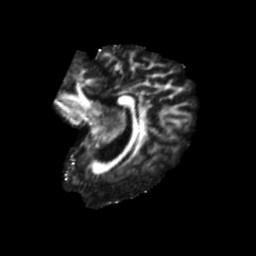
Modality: FA
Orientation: sagittal
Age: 36
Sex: female
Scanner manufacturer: siemens
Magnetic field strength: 3 T
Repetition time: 5.47 s
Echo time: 0.0854 s